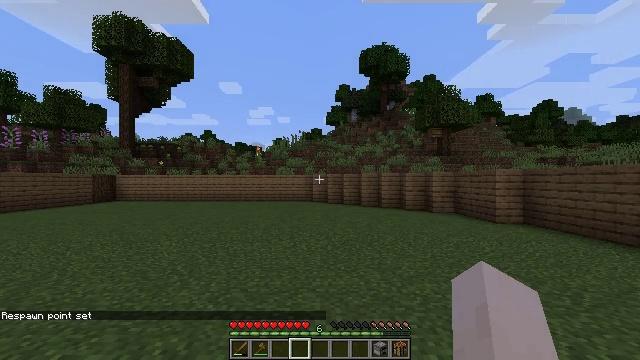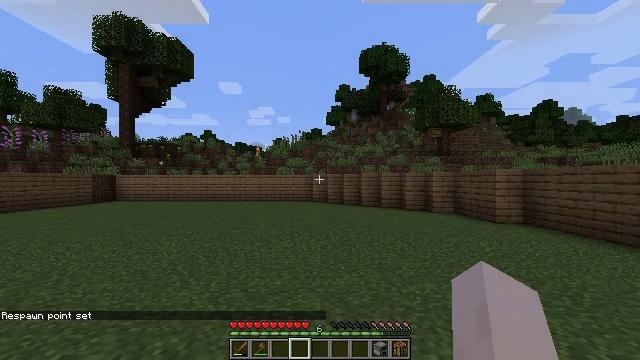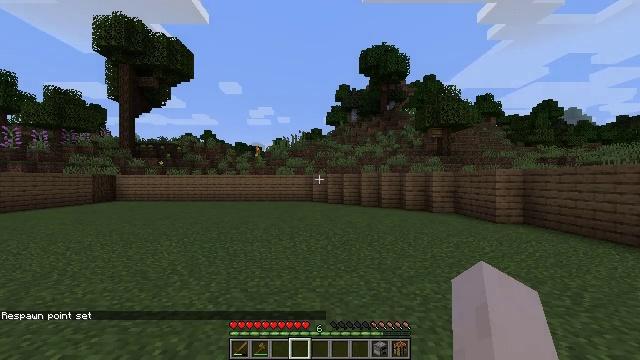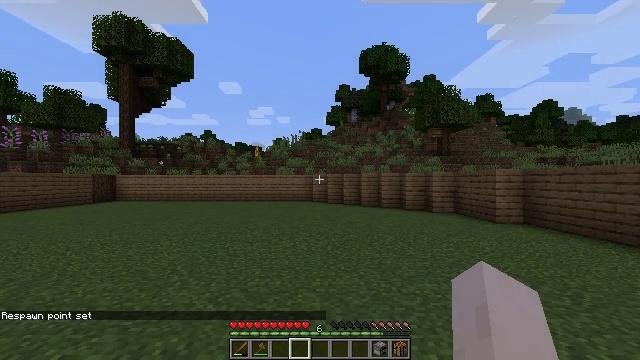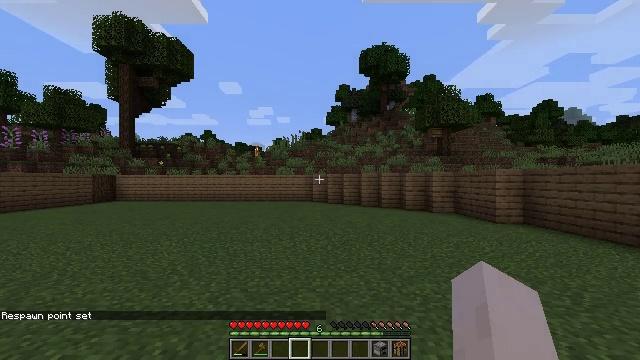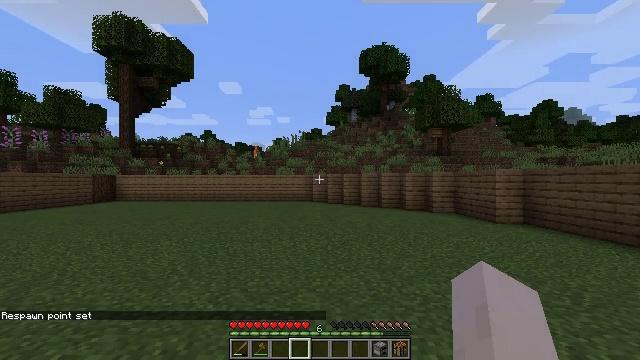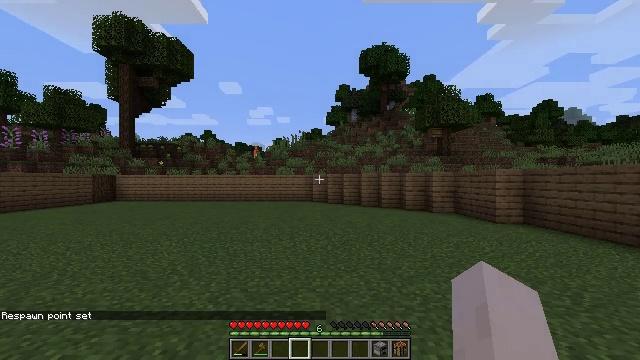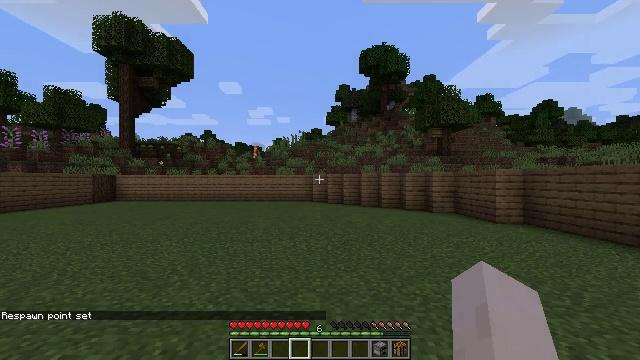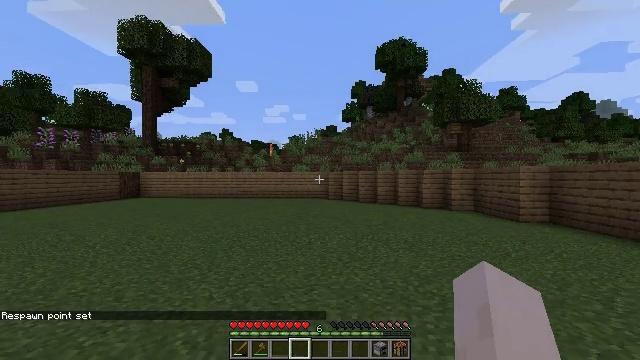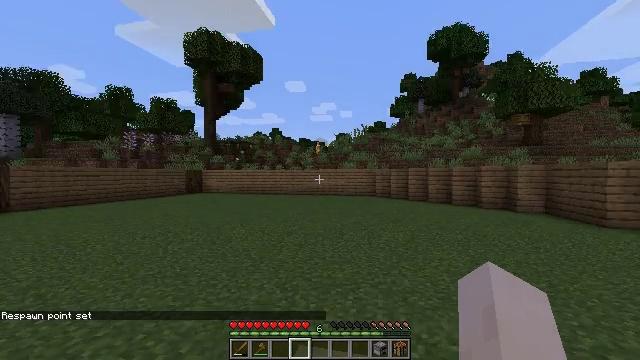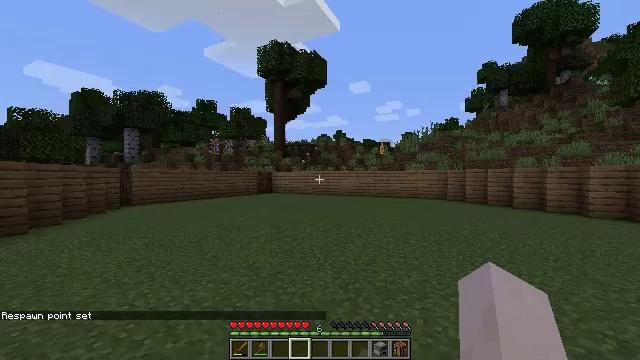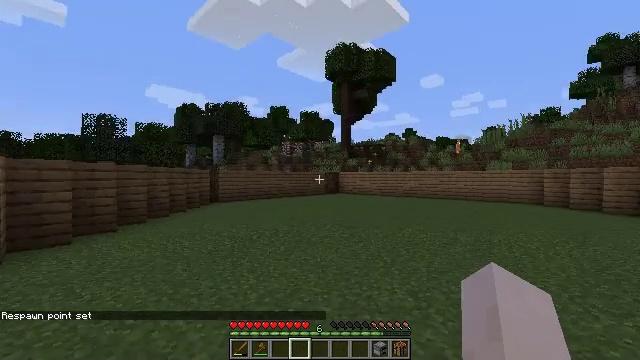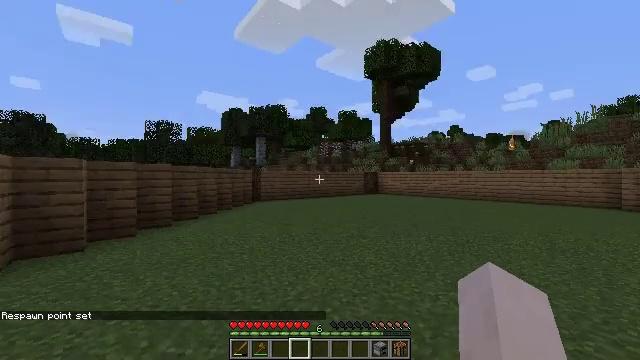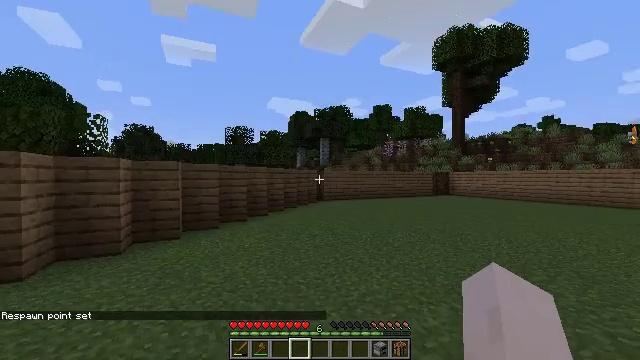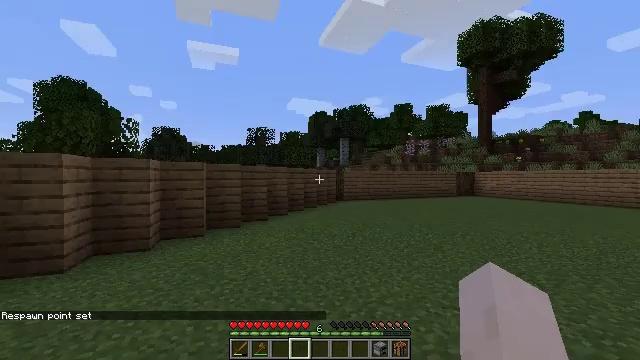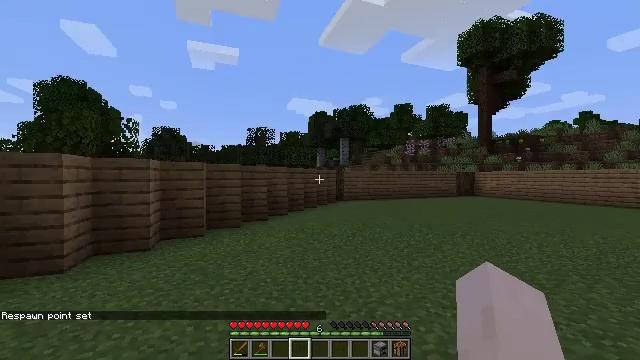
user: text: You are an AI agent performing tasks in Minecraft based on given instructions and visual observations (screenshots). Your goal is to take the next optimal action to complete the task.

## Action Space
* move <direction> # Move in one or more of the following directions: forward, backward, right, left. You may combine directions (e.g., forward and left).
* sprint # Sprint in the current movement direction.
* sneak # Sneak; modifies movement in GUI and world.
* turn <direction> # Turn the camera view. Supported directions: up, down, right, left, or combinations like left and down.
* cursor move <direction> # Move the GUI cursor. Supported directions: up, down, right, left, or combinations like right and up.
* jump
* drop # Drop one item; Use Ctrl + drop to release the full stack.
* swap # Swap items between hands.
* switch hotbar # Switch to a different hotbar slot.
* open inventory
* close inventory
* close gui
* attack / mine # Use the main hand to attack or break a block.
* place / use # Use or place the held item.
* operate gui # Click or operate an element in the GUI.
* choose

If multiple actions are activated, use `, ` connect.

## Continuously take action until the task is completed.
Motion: motion action
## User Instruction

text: Break the white bed to relocate it.
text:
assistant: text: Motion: no_op
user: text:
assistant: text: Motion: no_op
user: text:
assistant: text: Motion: no_op
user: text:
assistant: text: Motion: no_op
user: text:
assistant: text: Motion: no_op
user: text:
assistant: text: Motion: no_op
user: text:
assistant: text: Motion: no_op
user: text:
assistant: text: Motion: turn left
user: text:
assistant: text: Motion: turn left
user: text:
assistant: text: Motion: turn left
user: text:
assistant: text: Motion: turn left
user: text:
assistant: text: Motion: turn left
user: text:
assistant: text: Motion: turn left
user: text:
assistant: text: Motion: turn left
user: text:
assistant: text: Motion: no_op
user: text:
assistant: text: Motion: turn left
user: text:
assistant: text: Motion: no_op
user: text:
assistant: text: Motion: turn down
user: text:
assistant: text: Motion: turn down
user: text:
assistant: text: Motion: no_op
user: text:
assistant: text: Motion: no_op
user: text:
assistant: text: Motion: no_op
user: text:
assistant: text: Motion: no_op
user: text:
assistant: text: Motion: no_op
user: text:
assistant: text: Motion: no_op
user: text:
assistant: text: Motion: no_op
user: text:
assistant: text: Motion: no_op
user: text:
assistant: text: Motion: no_op
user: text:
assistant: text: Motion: no_op
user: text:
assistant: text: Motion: no_op